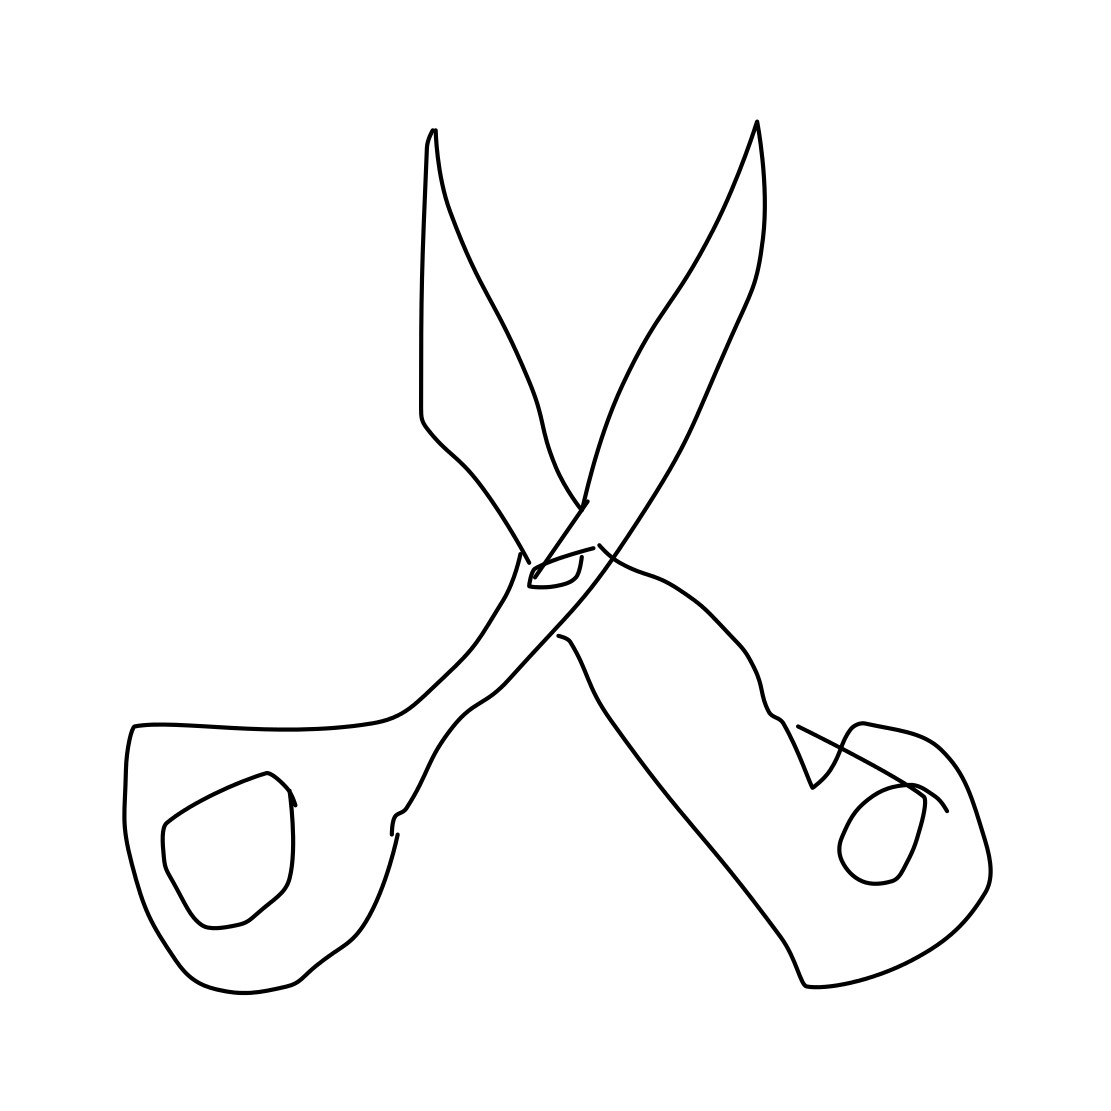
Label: scissors